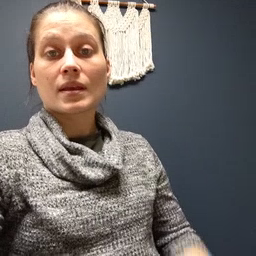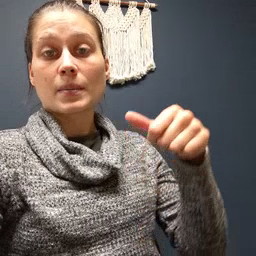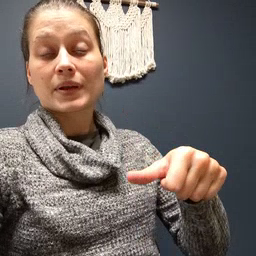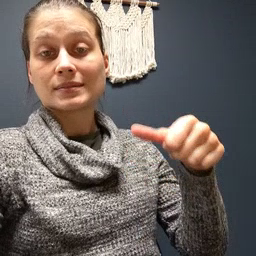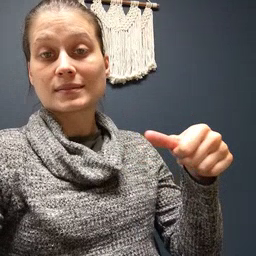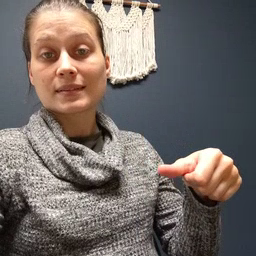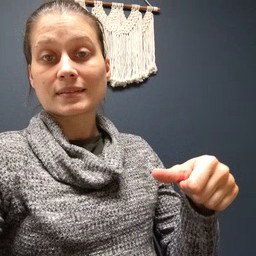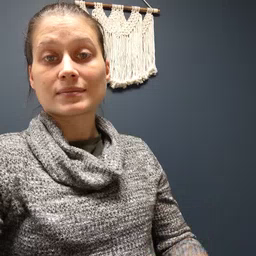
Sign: puzzle